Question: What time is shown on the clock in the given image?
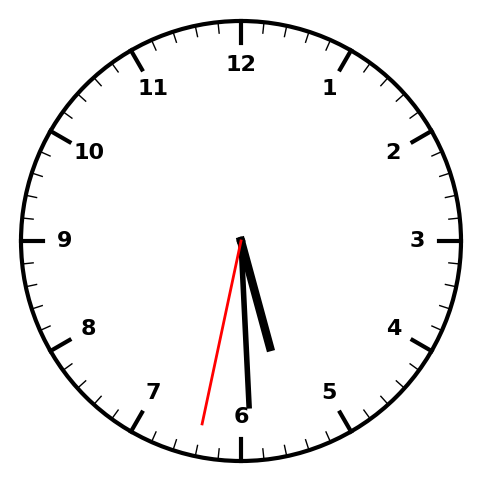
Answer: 05:29:32